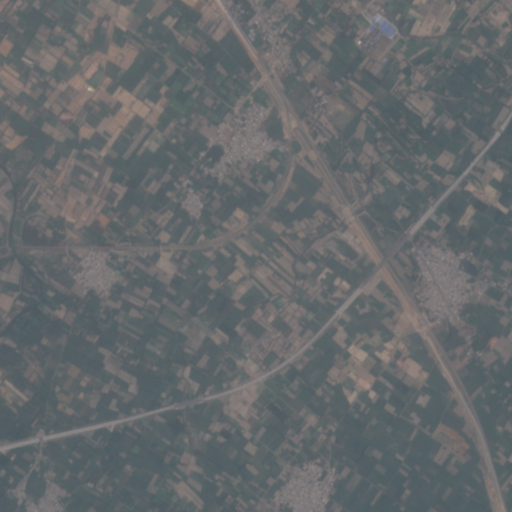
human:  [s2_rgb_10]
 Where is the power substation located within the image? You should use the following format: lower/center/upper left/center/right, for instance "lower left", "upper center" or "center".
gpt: The power substation is located in the upper center of the image.
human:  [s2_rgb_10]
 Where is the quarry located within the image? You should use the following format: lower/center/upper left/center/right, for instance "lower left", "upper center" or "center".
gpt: The quarry is located in the upper left of the image.
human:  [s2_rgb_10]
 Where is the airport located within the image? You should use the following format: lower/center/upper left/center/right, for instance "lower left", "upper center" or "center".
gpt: There is no airport in the image.